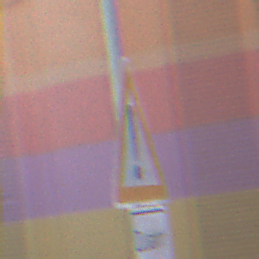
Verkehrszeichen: Gefahrenstelle
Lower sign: HinweiseAufGefahrenDurchVerbaleAngabe11
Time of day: MorningAfternoon
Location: Outdoor (Special)
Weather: PartlyCloudy
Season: NotSpecified
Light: Natural